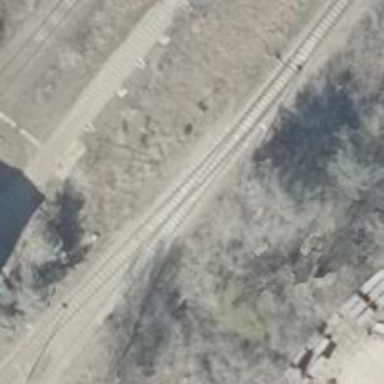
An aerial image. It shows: Railway switch.